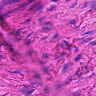
Metastatic tissue present: no